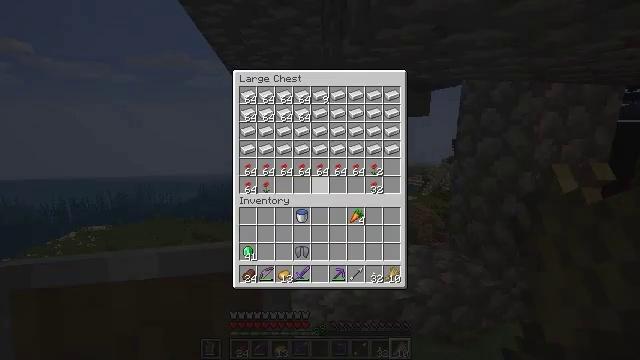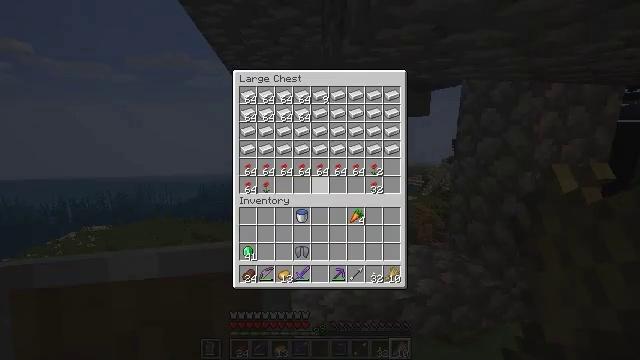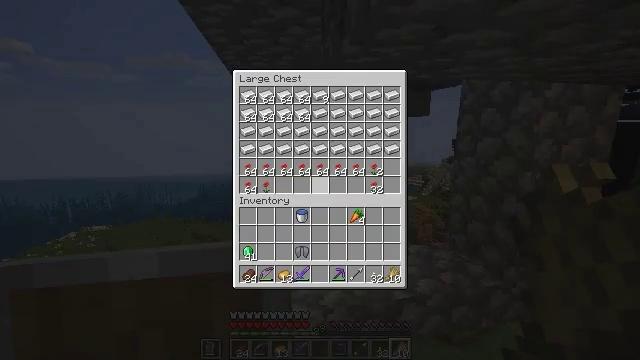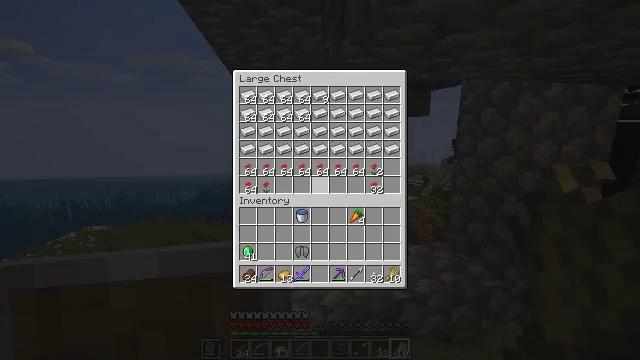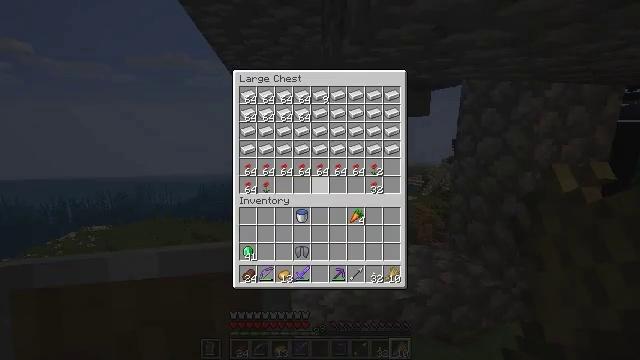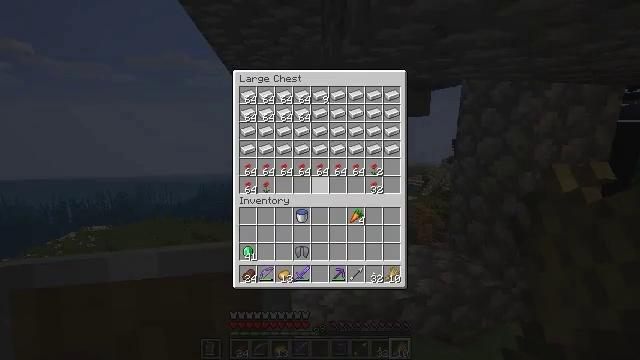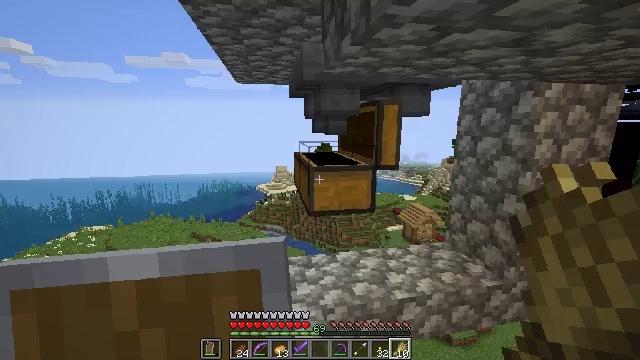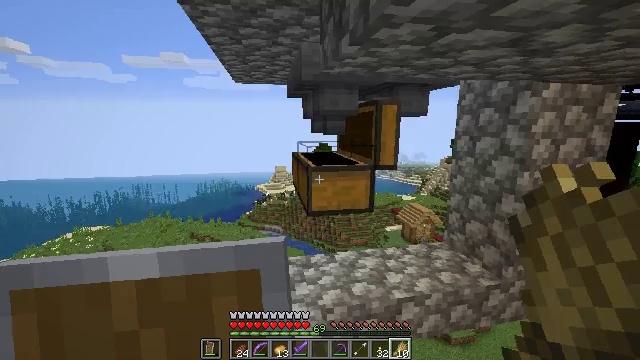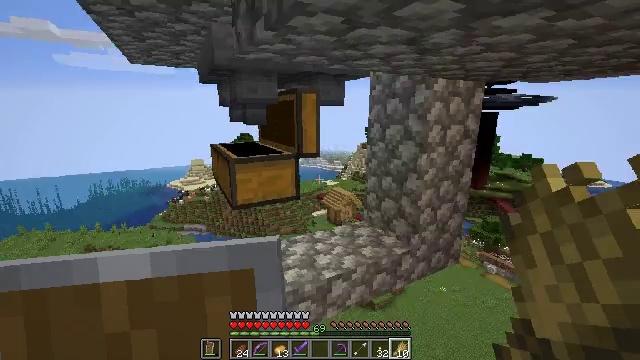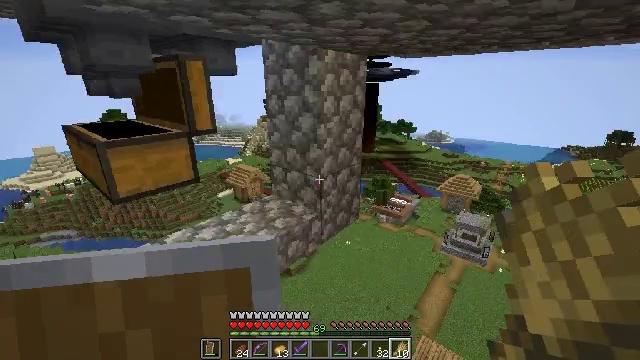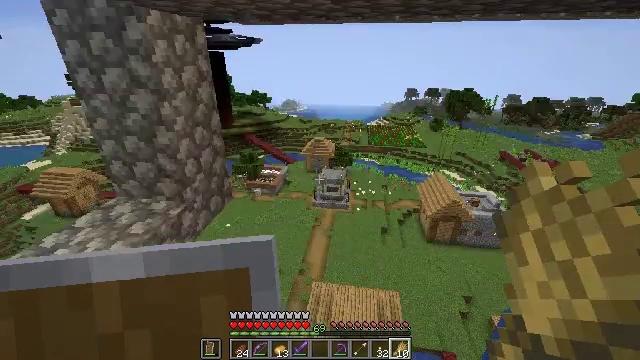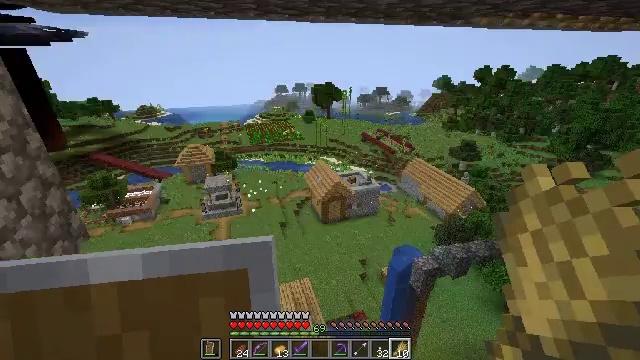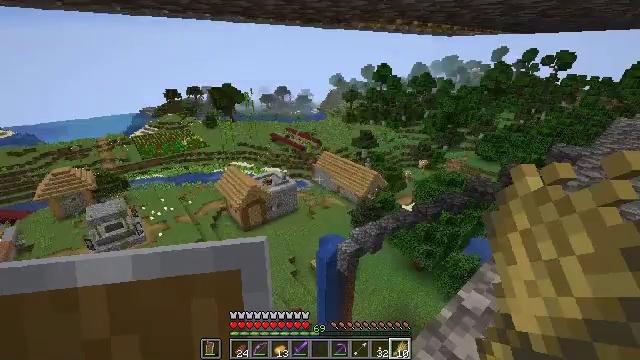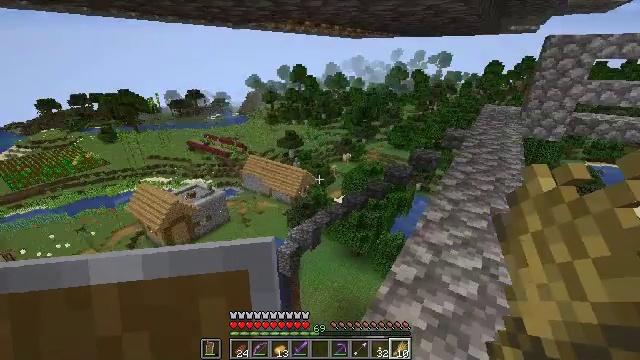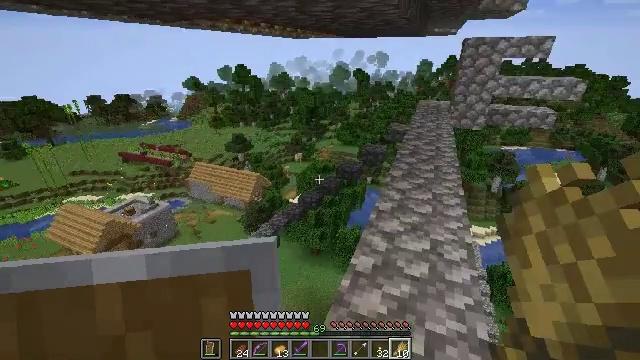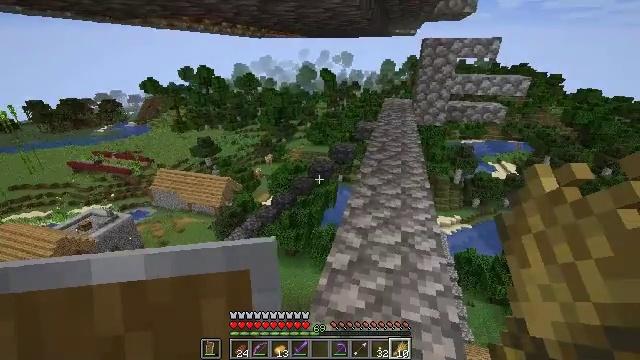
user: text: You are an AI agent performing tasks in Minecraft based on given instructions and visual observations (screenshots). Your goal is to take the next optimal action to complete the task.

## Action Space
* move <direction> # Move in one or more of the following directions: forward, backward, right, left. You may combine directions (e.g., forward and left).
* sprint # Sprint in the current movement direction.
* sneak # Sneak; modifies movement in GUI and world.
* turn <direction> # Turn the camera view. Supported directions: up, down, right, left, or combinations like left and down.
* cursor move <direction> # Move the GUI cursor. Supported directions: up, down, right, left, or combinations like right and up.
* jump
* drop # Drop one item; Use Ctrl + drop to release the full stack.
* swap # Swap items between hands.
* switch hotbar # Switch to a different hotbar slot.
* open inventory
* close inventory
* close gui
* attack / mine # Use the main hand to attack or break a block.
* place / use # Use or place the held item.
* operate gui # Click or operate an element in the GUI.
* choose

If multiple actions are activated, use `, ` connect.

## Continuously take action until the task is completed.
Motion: motion action
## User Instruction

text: Craft a enchanted book with a book and levels.
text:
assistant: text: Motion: no_op
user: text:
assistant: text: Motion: no_op
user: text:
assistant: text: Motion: no_op
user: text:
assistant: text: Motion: no_op
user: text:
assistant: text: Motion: no_op
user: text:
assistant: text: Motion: close inventory
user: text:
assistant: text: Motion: close inventory
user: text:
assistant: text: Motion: turn right and down
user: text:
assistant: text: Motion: turn right and down
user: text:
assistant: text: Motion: turn right and down
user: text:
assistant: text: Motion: turn right
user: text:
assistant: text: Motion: turn right
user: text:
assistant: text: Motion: turn right
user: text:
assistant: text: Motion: turn right
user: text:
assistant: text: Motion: turn right
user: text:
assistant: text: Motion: turn right
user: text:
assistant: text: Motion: turn right
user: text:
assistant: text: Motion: turn right
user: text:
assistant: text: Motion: turn right and up
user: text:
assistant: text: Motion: turn right
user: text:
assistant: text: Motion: move forward, turn right
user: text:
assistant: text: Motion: move forward
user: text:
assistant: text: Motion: no_op
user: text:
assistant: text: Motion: move forward
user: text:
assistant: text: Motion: move forward
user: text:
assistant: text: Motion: move forward
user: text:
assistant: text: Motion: move forward, turn left
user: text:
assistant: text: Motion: move forward, turn left
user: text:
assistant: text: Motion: move forward
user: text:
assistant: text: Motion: move forward